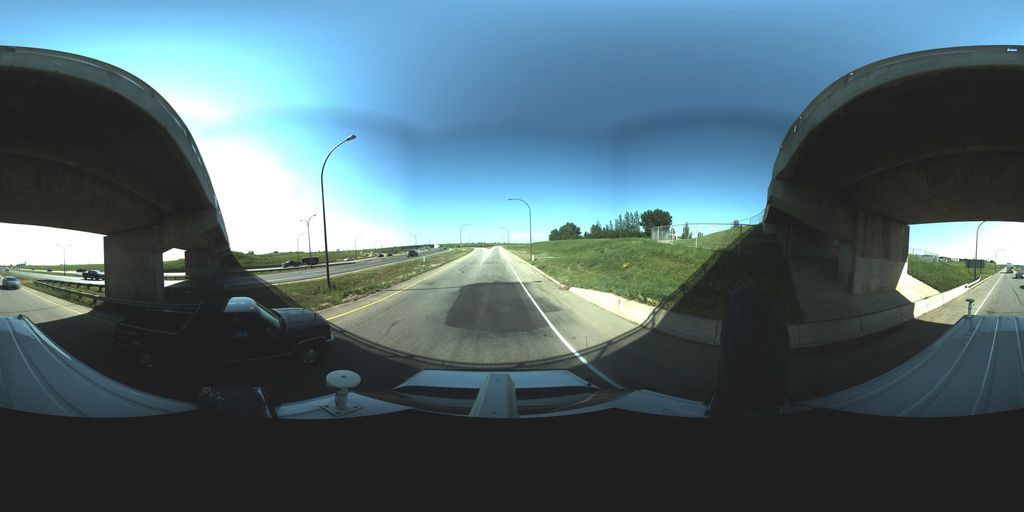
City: saskatoon